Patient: sex F, age 83
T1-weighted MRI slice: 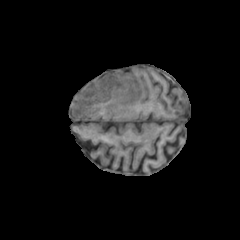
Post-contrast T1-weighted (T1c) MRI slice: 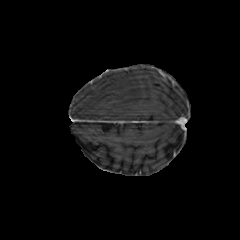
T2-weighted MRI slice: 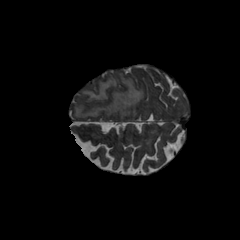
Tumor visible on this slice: yes
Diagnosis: Glioblastoma, IDH-wildtype
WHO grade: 4